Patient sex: F
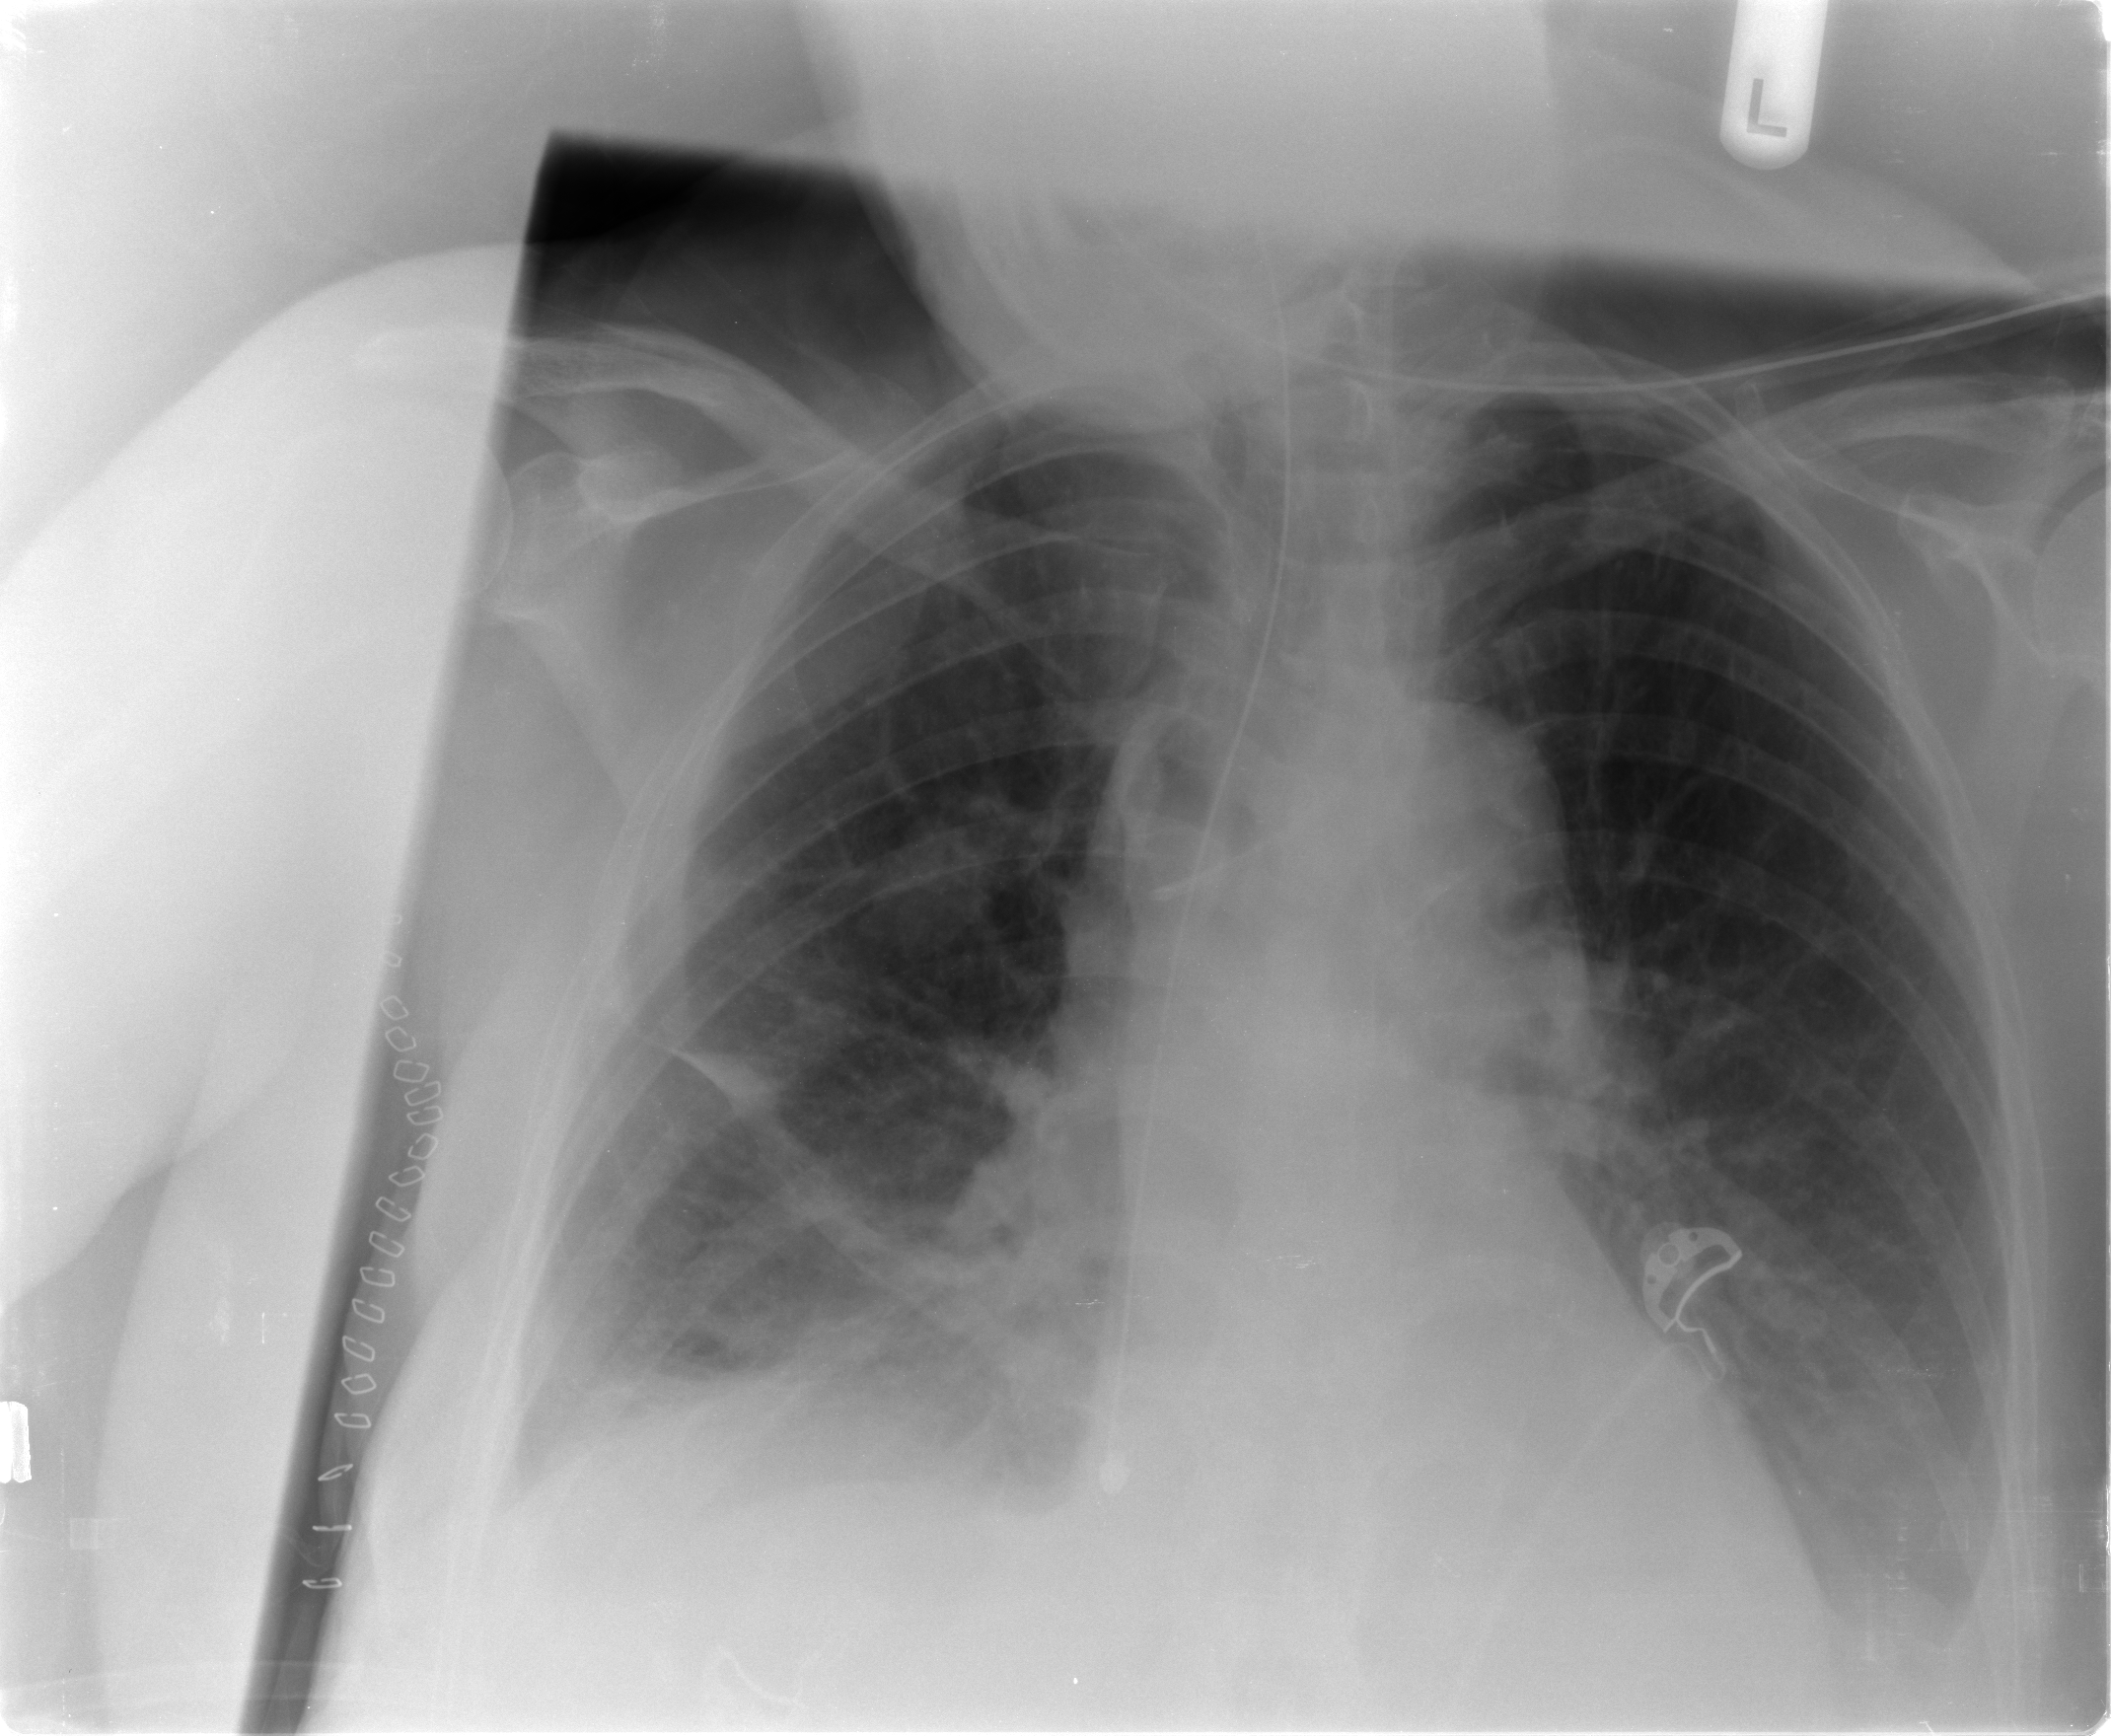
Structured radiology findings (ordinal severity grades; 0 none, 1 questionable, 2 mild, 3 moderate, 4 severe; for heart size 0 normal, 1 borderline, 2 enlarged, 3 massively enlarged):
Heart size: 2
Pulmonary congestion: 2
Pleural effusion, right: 1
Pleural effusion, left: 2
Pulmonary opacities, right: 2
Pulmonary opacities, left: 2
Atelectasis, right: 2
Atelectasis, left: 1